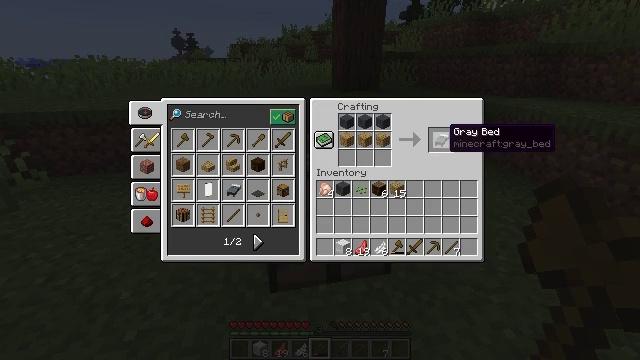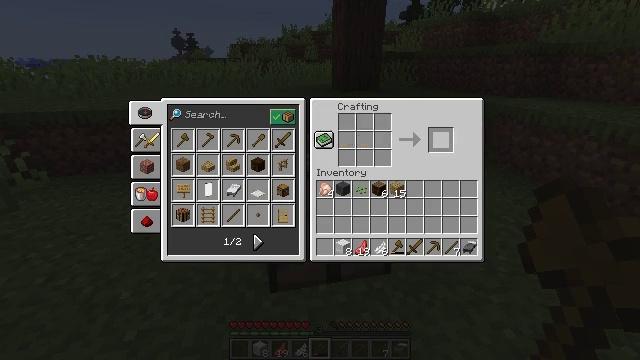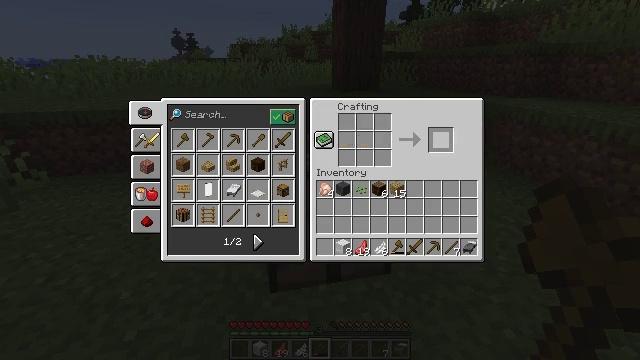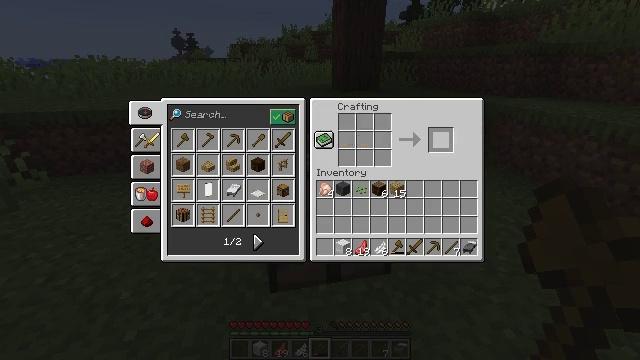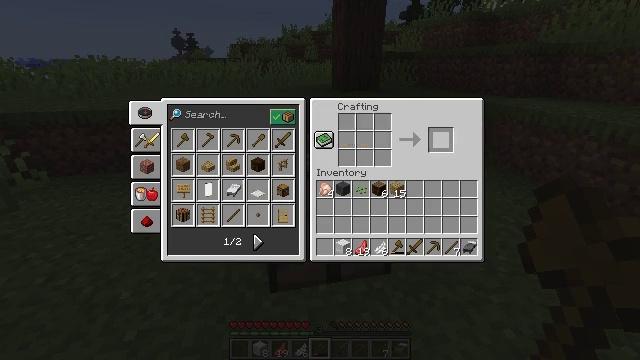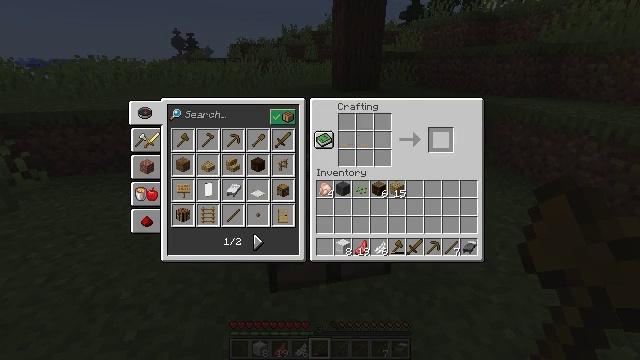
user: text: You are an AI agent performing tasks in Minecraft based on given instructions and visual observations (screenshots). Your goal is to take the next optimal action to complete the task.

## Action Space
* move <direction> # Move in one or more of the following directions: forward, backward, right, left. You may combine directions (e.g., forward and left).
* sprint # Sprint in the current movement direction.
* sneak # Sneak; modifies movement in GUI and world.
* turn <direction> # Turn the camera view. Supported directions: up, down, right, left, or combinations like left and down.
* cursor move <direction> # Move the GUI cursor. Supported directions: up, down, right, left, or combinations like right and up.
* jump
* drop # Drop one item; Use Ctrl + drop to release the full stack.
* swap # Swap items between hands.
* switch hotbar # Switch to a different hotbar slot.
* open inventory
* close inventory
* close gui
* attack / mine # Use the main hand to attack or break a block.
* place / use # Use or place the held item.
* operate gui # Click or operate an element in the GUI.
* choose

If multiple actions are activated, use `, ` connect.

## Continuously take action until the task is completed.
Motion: motion action
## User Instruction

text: Use the crafting table and materials to craft a gray bed.
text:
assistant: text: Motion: sneak, operate gui
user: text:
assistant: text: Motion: sneak, operate gui
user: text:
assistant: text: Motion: sneak, operate gui
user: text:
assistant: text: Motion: sneak
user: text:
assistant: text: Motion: sneak
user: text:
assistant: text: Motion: sneak